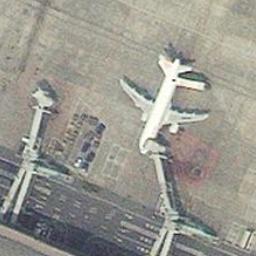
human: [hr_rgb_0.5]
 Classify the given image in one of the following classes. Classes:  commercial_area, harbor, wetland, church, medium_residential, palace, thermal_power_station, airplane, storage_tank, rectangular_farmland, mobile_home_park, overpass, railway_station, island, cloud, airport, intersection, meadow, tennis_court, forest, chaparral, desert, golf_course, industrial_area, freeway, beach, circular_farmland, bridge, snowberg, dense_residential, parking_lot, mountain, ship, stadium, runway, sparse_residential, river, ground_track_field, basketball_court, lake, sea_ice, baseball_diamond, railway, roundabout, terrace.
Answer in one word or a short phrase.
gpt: airplane